Question: I tried overwriting the "margin-bottom: 20px" in .nav by changing the value into "margin-bottom: 0" but it does work. It is only used once for a specific webpage.
I don't know what to do?
I still wanto to keep the original value "margin-bottom: 20px" because it is used in other webpages.
'''
<style>
.nav{
margin-bottom: 20px;
}
</style>
'''

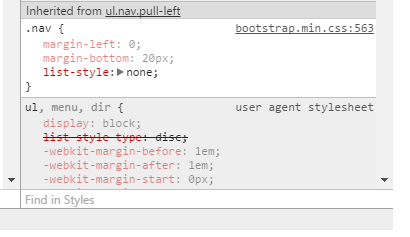
Answer: Use inline style which has higher priority and will work since you are using only for a single page.
'''
<div class="nav" style="margin-bottom: 0;">
'''